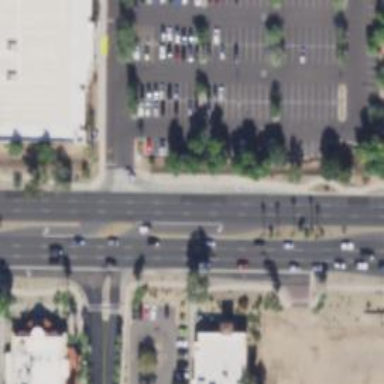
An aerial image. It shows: Asphalt road with primary link designation.